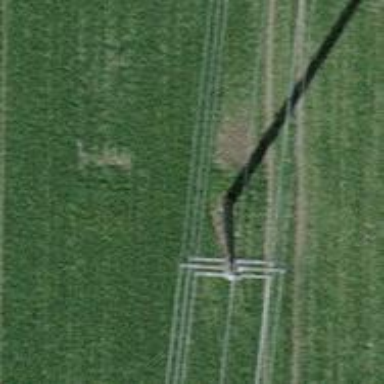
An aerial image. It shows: Power line is depicted.